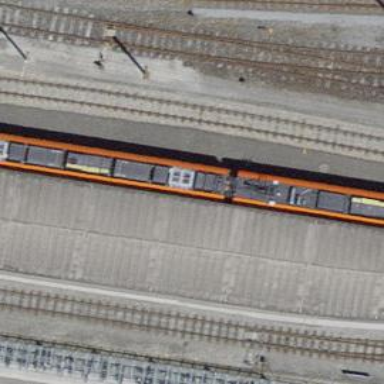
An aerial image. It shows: Stop for light rail public transport on the railway.